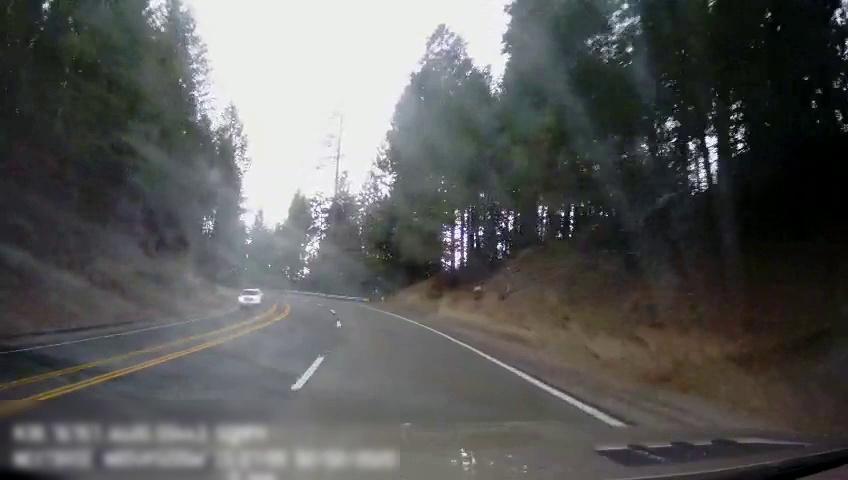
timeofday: Day
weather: Cloudy
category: Drivable Space
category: Vehicles | SUV
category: Lanes | Current Lane
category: Lanes | Current Lane
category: Lanes | Opposite Lane
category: Lanes | Alternate Lane
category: Lanes | Opposite Lane